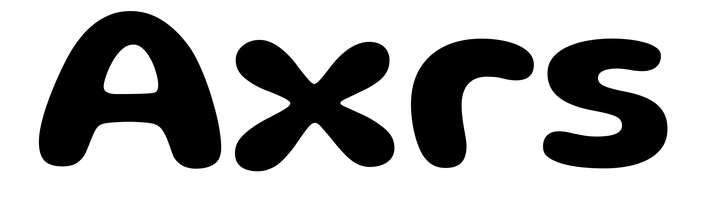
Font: Gluten_SemiBold